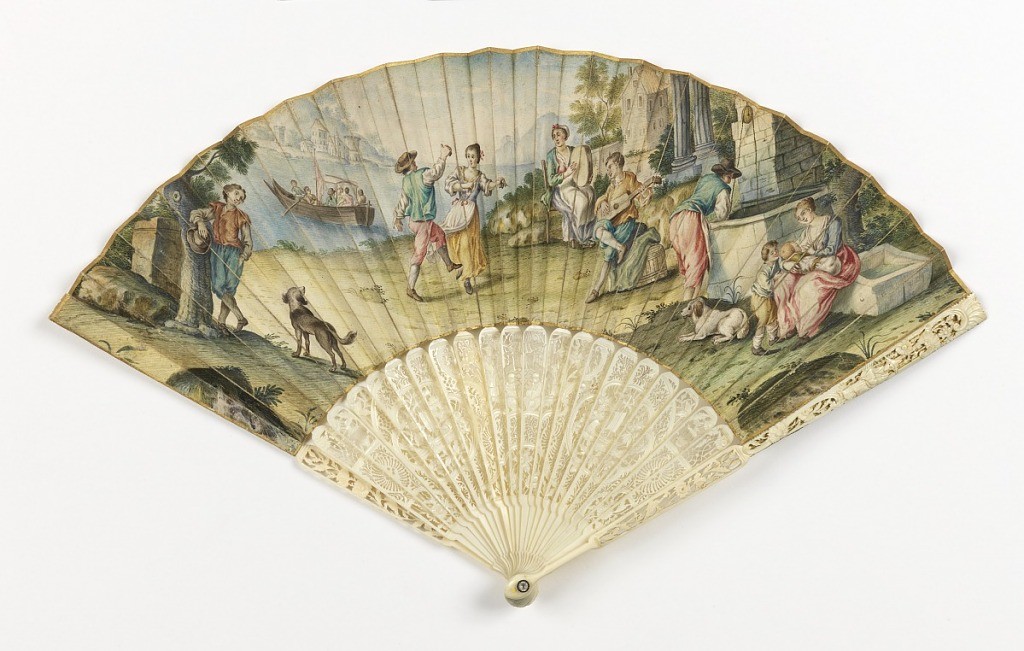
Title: Pleated fan
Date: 1770
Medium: Painted paper leaf, carved ivory sticks, glass stone at rivet
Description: Pleated fan. Front and back leaves of painted parchment showing Italian pastoral scenes. Sticks of carved and pierced ivory; glass stone at the rivet